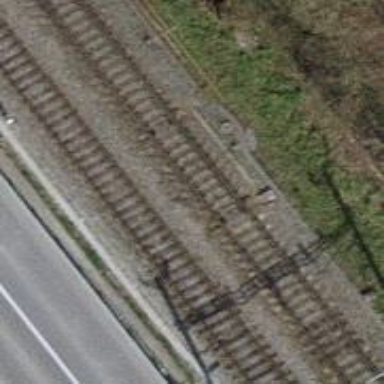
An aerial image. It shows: Railway switch.